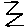
Label: zigzag